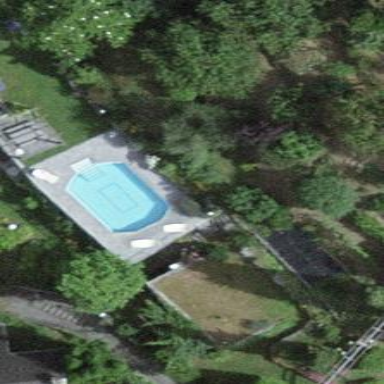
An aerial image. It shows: Swimming pool located in leisure land.